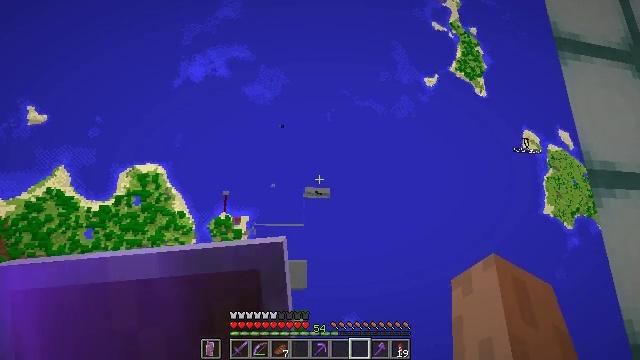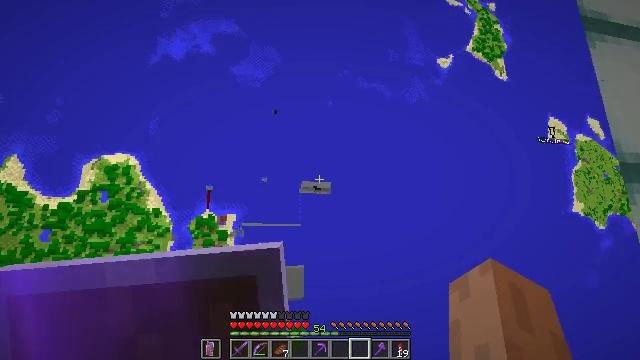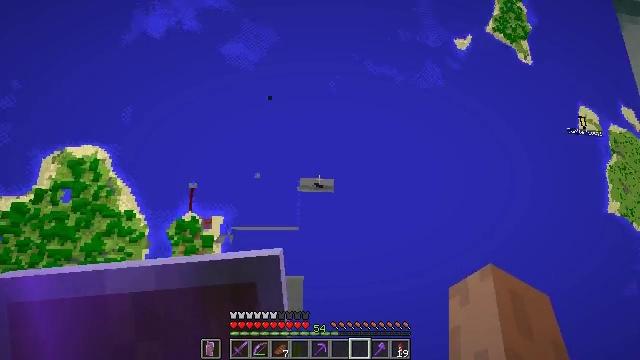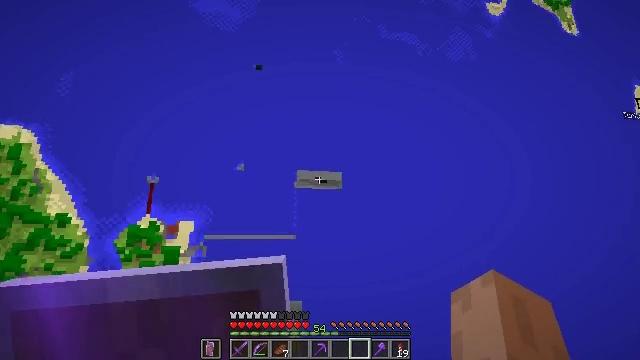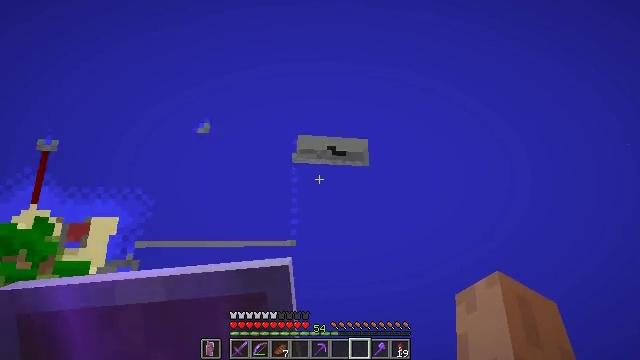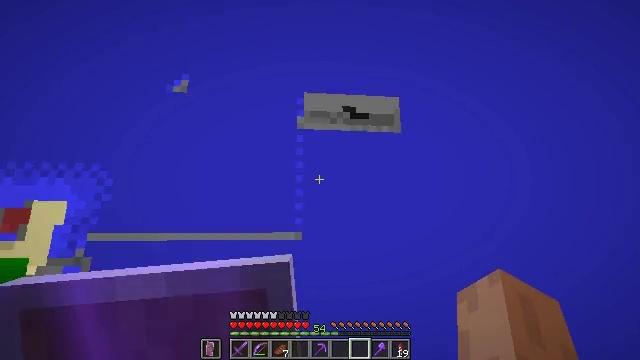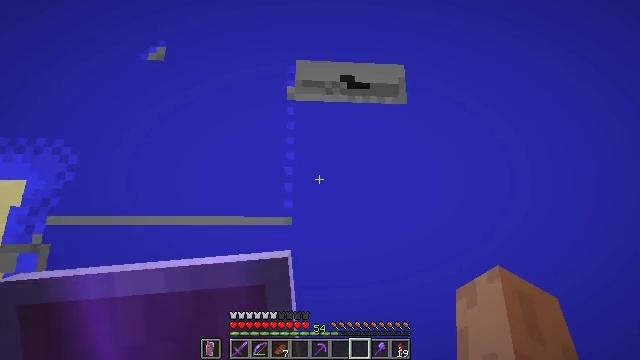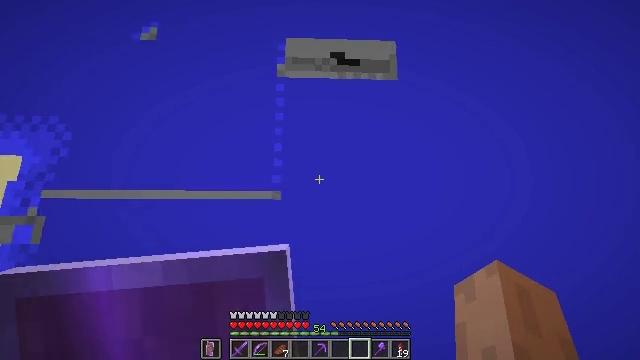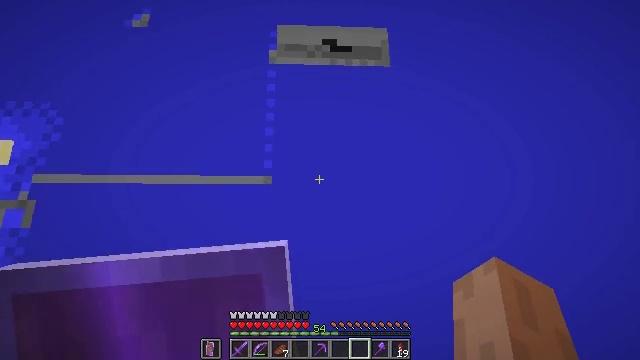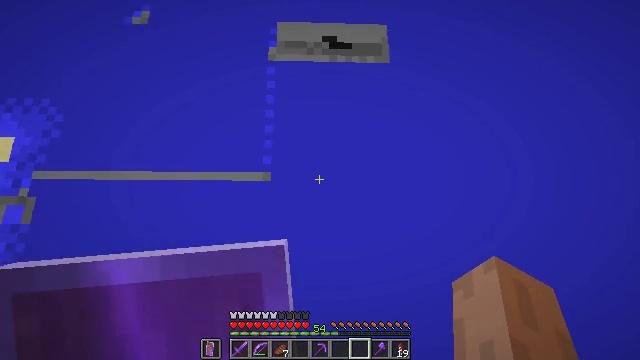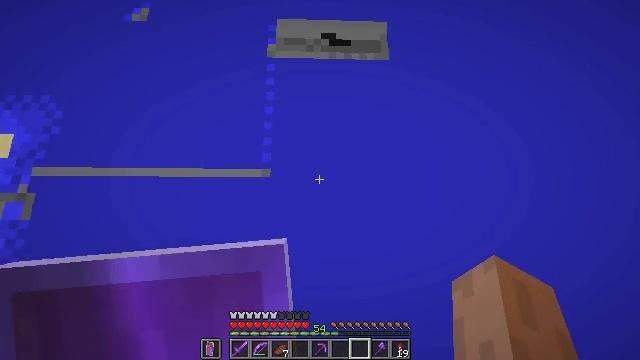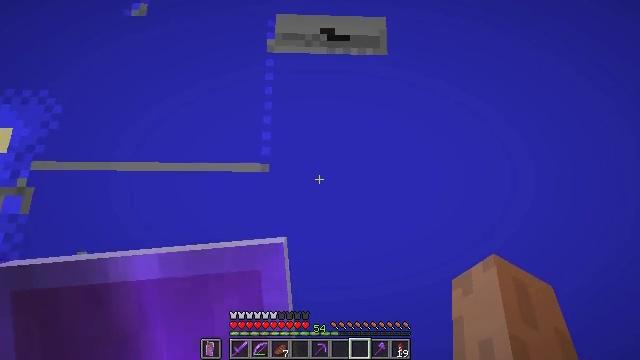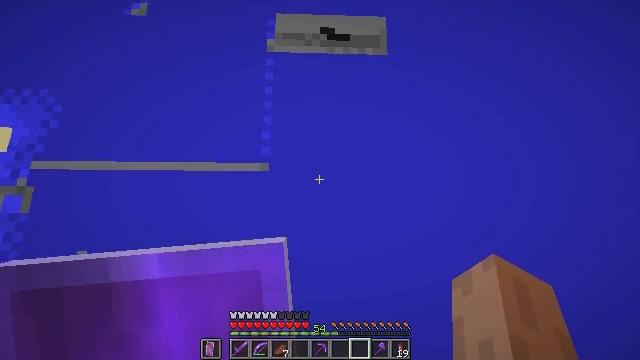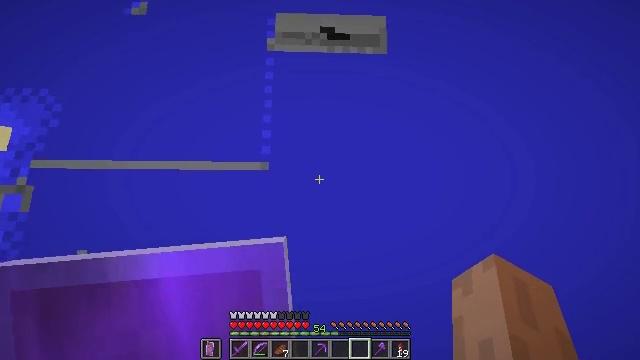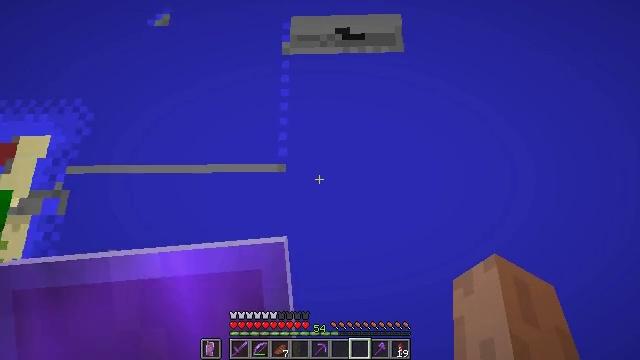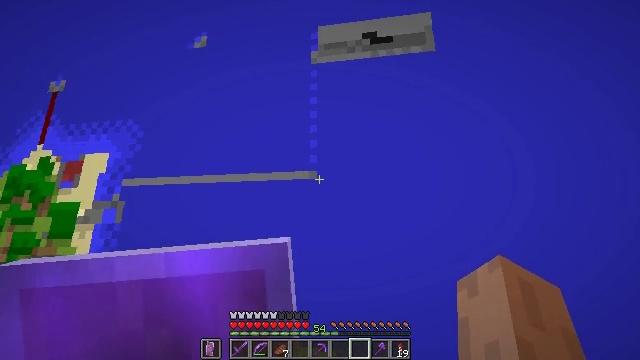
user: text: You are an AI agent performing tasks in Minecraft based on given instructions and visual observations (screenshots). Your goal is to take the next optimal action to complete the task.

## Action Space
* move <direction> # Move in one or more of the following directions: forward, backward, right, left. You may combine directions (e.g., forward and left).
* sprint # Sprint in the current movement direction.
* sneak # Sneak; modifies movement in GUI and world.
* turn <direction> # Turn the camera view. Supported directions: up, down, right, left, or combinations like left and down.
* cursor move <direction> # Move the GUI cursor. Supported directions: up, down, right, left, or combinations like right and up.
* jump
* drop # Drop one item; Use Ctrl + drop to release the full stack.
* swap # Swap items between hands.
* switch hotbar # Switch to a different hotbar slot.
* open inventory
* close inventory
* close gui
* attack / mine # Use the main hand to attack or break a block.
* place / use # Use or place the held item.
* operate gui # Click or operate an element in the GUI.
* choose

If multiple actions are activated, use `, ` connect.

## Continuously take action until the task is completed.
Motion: motion action
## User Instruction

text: Kill mobs.
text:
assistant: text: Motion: move forward
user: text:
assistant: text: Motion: move forward
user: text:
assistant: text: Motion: move forward
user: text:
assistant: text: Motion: move forward
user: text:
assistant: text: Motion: turn left
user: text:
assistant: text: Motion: turn left
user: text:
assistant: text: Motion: turn left
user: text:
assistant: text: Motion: no_op
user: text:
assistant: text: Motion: no_op
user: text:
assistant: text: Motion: no_op
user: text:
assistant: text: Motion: no_op
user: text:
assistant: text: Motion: no_op
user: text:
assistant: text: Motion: no_op
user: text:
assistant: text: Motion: turn left
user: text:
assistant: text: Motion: turn left and up
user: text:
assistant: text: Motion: turn left
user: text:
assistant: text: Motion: no_op
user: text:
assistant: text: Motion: no_op
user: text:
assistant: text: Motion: no_op
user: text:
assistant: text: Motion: no_op
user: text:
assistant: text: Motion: no_op
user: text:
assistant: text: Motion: no_op
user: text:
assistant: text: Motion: no_op
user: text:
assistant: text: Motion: no_op
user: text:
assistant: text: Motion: no_op
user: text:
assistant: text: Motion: no_op
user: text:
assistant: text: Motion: no_op
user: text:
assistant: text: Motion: no_op
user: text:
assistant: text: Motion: no_op
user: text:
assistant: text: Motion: no_op